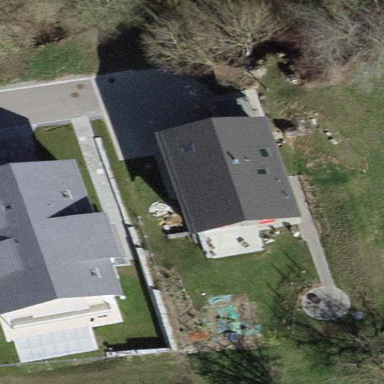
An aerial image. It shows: Simple house.